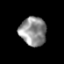
Tissue: prostate
Cell type: T cells
Senescence score: 0.3495
Nuclear area (px): 751
Mean DAPI intensity: 142.507